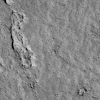
Atmospheric dust classification: not_dusty